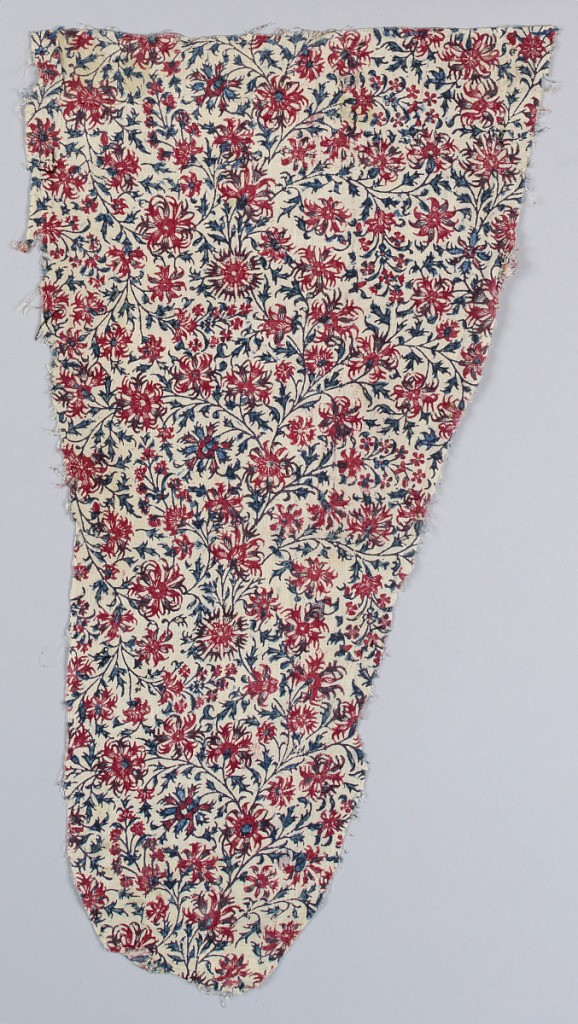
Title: Textile
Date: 18th century
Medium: cotton Technique: mordant painted and dyed and resist dyed (chintz) on plain weave
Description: Small scale all-over floral vine pattern in black, red, and blue on an ivory ground.